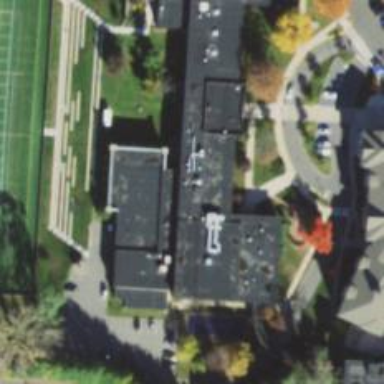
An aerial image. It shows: College building.